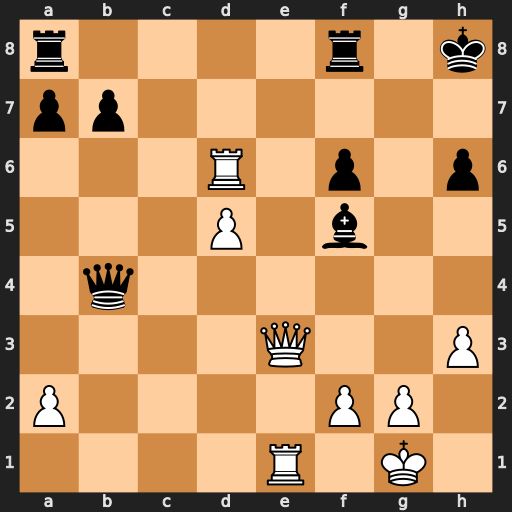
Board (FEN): r4r1k/pp6/3R1p1p/3P1b2/1q6/4Q2P/P4PP1/4R1K1
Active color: w
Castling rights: -
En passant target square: -
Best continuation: Qxh6+ Kg8 Re7 Rf7 Rxf7